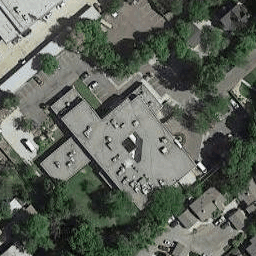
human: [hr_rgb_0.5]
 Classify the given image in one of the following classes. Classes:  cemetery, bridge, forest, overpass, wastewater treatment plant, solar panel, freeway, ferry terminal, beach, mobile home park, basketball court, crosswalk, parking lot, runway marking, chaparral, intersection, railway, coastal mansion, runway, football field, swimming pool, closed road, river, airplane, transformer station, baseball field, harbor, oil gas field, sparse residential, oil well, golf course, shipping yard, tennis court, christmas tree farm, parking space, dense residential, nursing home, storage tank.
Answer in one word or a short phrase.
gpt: nursing home